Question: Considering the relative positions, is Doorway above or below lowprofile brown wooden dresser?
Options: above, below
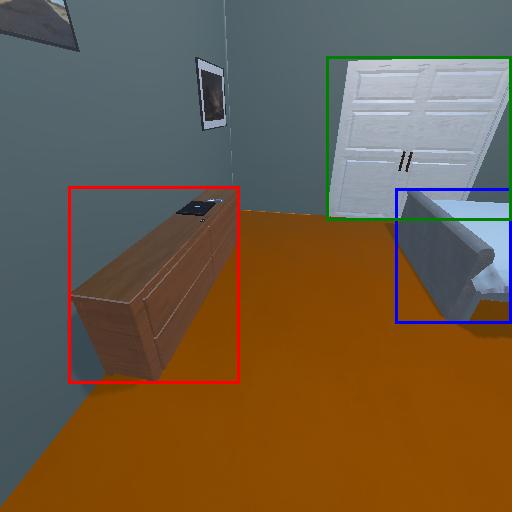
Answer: above